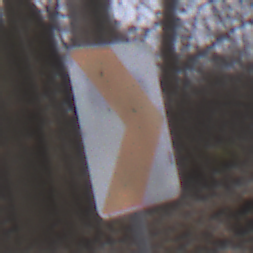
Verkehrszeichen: RichtungstafelnInKurvenKleinLinks
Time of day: Midday
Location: Outdoor (Nature)
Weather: Overcast
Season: Autumn
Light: Natural